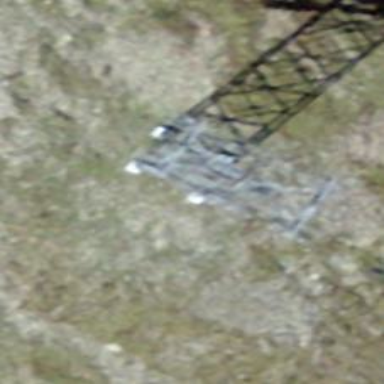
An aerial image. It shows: Pylon for aerialway.